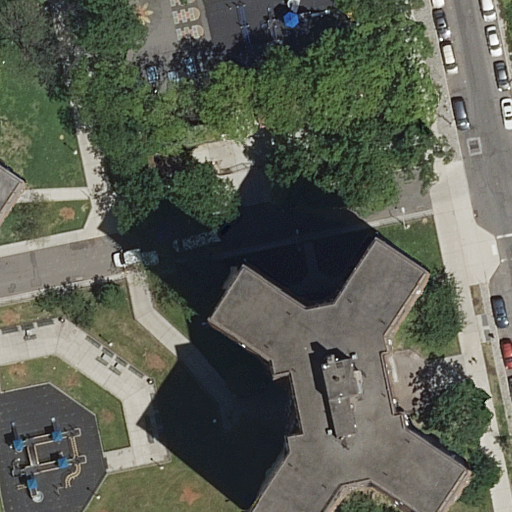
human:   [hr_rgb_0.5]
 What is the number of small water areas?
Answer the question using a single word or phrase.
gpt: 0

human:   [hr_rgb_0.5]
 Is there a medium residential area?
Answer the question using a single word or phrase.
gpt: no

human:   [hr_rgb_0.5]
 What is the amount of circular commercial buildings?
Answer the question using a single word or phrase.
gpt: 0

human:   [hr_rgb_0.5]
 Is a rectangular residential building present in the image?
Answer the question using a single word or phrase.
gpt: yes

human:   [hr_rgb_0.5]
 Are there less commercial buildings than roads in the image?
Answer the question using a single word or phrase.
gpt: yes

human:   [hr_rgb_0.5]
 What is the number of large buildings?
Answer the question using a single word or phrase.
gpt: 1

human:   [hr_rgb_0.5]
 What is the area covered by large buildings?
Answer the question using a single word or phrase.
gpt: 1354m2

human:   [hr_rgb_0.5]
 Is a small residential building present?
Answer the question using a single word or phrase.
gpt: yes

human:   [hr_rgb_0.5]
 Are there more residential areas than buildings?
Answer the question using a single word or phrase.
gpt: no

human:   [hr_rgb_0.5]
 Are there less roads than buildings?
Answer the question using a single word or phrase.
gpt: no

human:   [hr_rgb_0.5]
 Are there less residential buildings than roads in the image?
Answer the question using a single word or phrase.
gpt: yes

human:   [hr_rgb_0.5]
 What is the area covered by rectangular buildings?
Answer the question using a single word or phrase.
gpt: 21m2

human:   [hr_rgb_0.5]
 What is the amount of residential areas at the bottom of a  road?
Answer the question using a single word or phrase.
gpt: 0

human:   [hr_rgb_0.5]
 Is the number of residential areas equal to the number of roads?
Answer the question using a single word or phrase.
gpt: no

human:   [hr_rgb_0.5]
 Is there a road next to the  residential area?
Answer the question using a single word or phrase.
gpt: yes

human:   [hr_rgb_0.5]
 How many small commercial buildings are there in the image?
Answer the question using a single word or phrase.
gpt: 0

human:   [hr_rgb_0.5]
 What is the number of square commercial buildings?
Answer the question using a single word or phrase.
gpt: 0

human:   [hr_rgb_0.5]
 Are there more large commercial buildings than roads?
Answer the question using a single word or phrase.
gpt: no

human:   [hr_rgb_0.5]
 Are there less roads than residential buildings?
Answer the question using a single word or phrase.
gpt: no

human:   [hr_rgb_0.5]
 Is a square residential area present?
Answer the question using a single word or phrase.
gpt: no

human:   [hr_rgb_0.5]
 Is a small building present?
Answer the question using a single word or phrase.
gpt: yes

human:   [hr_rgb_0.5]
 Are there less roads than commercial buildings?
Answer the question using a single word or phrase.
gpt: no

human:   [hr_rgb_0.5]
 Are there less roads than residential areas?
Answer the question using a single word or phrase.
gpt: no

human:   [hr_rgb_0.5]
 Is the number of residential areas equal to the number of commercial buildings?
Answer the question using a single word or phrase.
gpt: no

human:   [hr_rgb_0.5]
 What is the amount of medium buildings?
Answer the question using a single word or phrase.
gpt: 0

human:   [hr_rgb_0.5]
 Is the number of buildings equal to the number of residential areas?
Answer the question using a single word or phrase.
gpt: no

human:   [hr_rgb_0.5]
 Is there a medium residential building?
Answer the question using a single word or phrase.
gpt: no

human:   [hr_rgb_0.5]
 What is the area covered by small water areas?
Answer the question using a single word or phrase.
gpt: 0m2

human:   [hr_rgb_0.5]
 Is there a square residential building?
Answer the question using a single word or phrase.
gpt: no

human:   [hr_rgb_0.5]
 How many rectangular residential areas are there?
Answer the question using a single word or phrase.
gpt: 1

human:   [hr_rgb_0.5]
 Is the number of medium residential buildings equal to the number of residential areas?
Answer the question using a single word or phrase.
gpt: no

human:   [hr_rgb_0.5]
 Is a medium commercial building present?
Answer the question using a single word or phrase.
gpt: no

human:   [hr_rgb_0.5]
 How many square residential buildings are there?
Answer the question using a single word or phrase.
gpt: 0

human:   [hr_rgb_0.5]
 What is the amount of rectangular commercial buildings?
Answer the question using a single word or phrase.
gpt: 0

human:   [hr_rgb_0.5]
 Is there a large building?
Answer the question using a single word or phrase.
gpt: yes

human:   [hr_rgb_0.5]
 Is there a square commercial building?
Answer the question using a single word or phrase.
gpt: no